Interaction volume radius: 10 \u00c5
Interaction volume height: 10 \u00c5
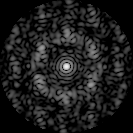
Disorder parameter: 0.7167